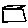
Label: square